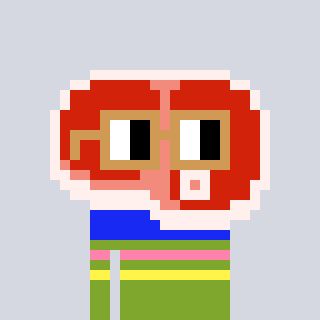
a pixel art character with square brown glasses, a steak-shaped head and a slimegreen-colored body on a cool background